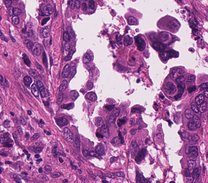
Tumor epithelial tissue: yes
Tumor-associated stroma tissue: yes
Normal tissue: no